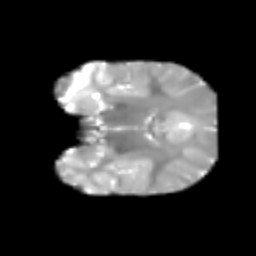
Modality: T2w
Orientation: coronal
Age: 5
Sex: male
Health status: healthy